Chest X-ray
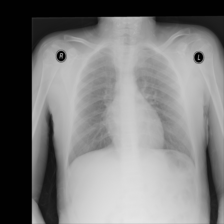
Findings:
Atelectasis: negative
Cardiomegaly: negative
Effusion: negative
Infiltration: negative
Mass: negative
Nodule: negative
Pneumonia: negative
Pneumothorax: negative
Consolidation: negative
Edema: negative
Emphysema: negative
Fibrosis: negative
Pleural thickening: negative
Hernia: negative